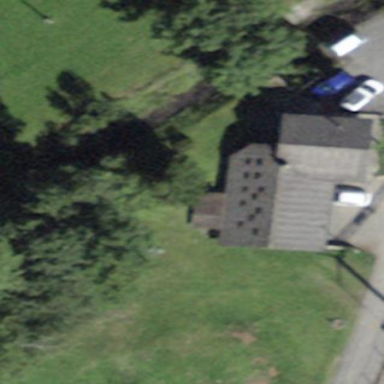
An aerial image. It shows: Detached building.